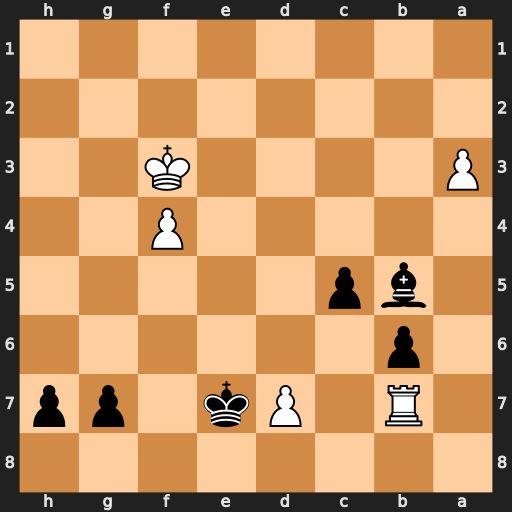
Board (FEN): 8/1R1Pk1pp/1p6/1bp5/5P2/P4K2/8/8
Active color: b
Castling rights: -
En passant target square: -
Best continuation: Bc6+ Kg3 Bxb7 d8=Q+ Kxd8